Question: I require to output only 35 results per tab within a JQuery UI.
Each Tab shall represent a page of 35 results by increment.

I am not entirely familiar with the use of 'LIMIT' and thus far i cannot seem to understand the correct way to utilize its function to achieve my desired result perhaps solely within a degree of my urge to ensure efficiency but nonetheless i would like to learn about the possibilities.
I have a MySQL Query as follows:
'''
$sql13x = " SELECT *
FROM item_groups
WHERE section_id='$item_sec_id'
AND item_sub_sec_id='$item_sub_sec_id'
ORDER BY item_id ASC LIMIT 35";
'''
From this point i am able to acquire 35 results, but how do i commence beyond that?
Baring in mind each 35 results is responsible for creating the tab as well as the 'div' below holding the results.
Is there an ability to continue a query beyond where you stopped previously? Or do i have to make a count with 'PHP' and resend the query removing the total number of results counted?
Even though i could achieve the desired result, this is a query of the "right" way to achieve the result, either through efficiency and or dynamic ability. Also in general to learn if i am missing something.
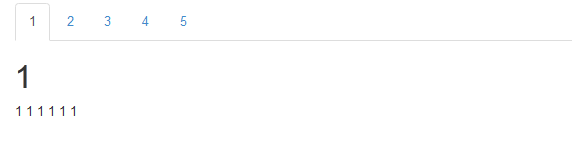
Answer: Limit can take two arguments, the starting point and the total amount. So for instance LIMIT 0,35 starts at the first record and returns 35 records. If you want records 36-70, do LIMIT 35,35. Then limit 70,35 and so on.